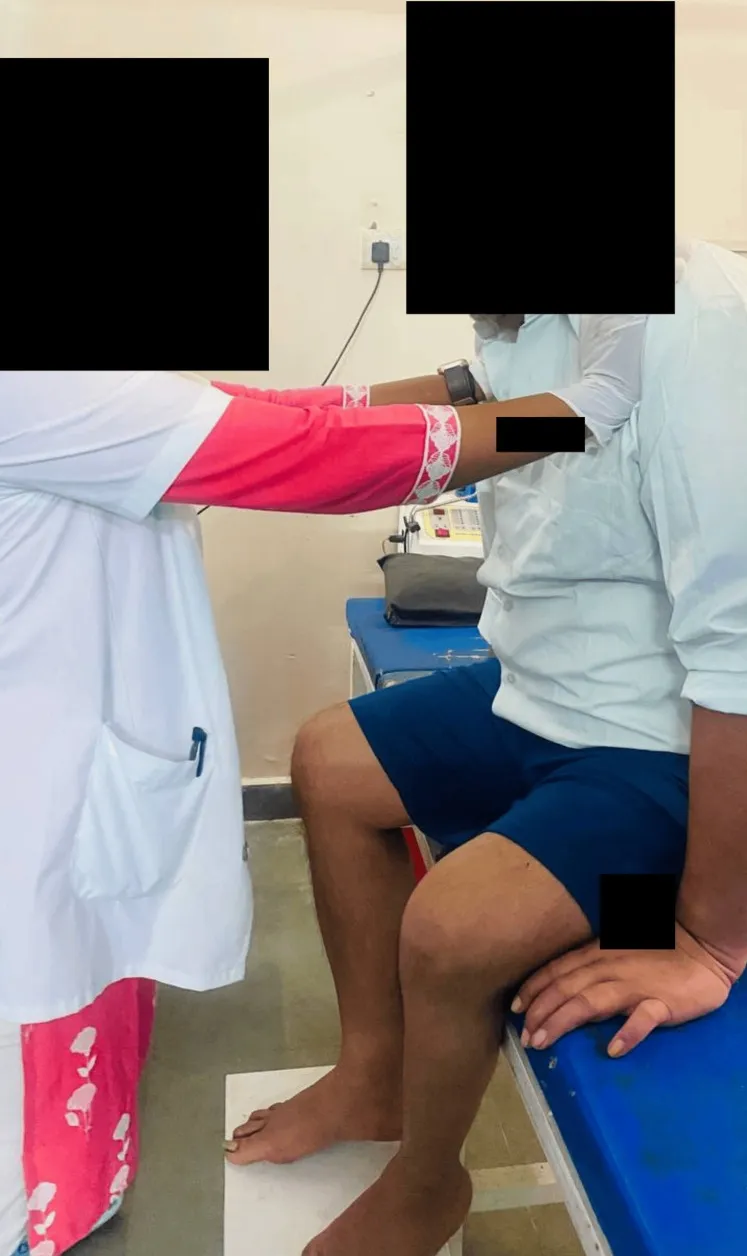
Trunk PNF (rhythmic stabilization). PNF: Proprioceptive Neuromuscular Facilitation.
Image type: medical_photograph (skin_photograph)